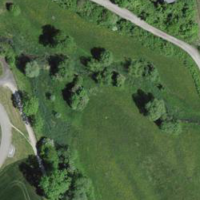
EUNIS habitat code: 52
Species observed at this site:
Tettigonia viridissima
Medicago sativa
Gomphocerippus rufus